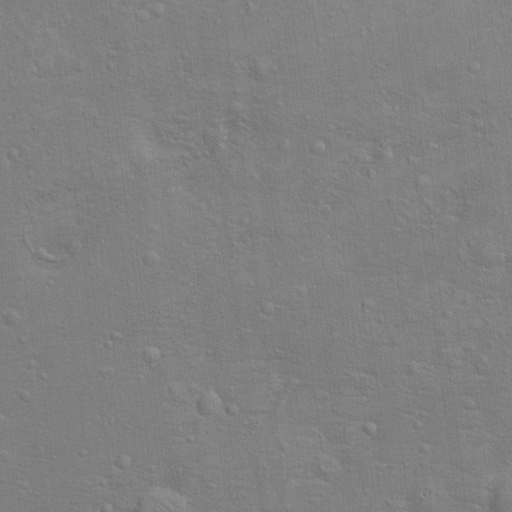
Classes present: Background